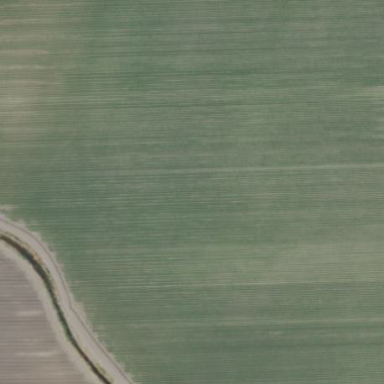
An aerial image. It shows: Farmland with field cropland.